Aerial crown-view tile of a tropical tree (Barro Colorado Island, Panama), acquired 20250616:
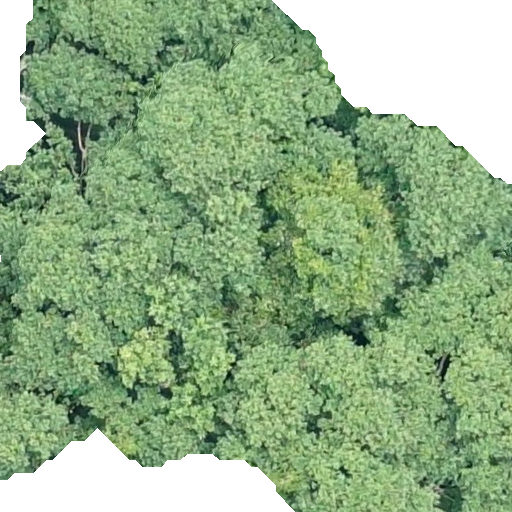
Species: Hieronyma alchorneoides
GBIF accepted scientific name: Hieronyma alchorneoides
Crown area: 408.95 m²